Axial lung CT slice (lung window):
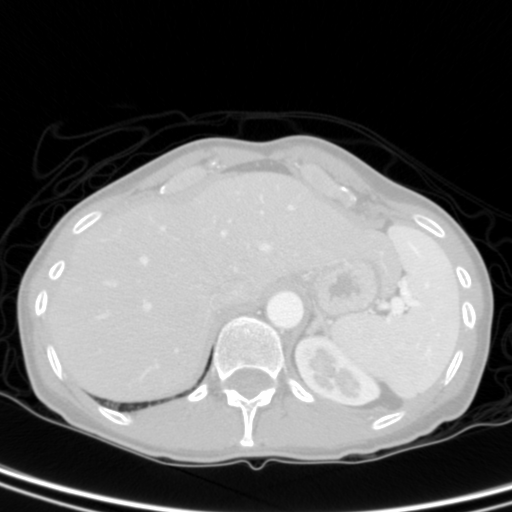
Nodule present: no